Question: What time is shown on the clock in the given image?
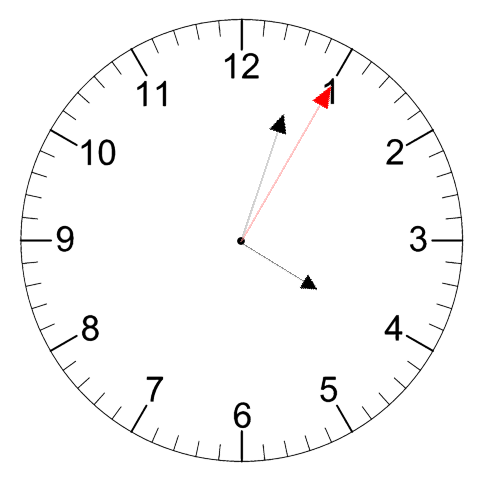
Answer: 04:03:05